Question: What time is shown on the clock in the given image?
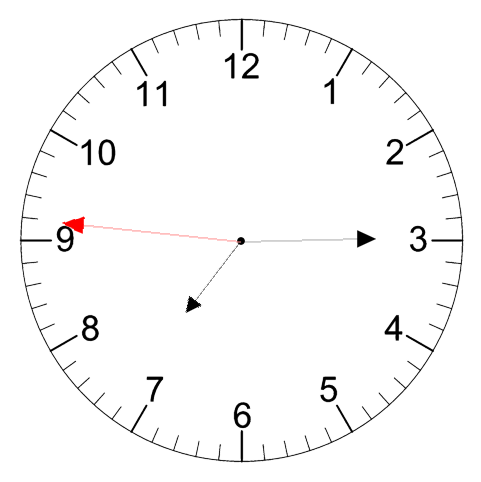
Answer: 07:14:46